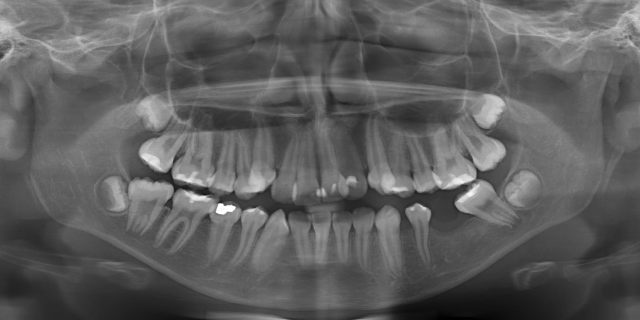
adult